Field crop: tomato
Growth stage: 2
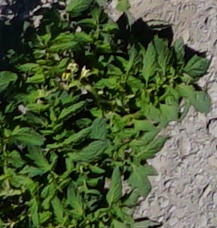
Species: tomato